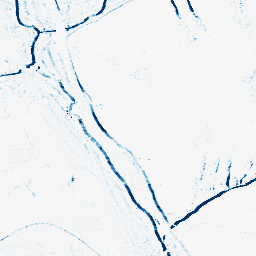
Category: morphological
Decomposition family: morphological_rect
Decomposition parameters: operation: closing
width: 5
height: 3
Upsampling method: quadratic
Upsampling parameters: scale: 8
Upsampling scale: 8